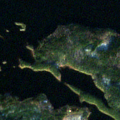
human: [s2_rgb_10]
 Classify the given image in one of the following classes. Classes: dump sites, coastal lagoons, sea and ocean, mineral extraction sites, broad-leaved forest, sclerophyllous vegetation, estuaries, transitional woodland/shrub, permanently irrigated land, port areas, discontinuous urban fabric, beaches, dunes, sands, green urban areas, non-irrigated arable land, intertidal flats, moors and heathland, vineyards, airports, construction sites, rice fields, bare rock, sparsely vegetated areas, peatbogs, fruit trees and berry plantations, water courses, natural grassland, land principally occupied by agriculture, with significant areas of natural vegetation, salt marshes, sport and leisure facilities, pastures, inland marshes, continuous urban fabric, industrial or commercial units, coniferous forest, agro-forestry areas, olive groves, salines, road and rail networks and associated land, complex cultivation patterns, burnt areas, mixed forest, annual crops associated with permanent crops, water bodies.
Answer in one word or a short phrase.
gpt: coniferous forest, mixed forest, water bodies